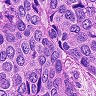
Metastatic tissue present: yes